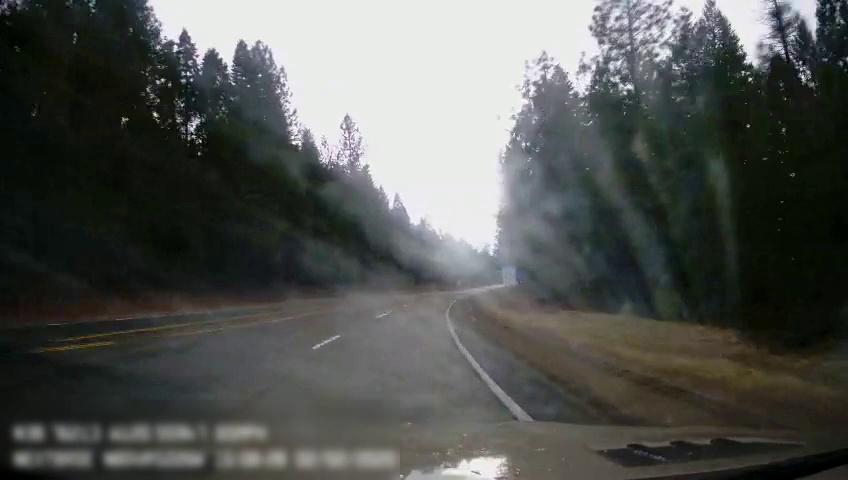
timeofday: Day
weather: Cloudy
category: Drivable Space
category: Lanes | Current Lane
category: Lanes | Current Lane
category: Lanes | Alternate Lane